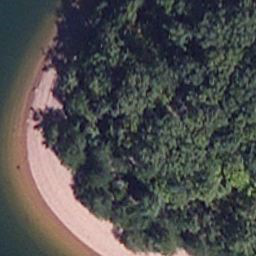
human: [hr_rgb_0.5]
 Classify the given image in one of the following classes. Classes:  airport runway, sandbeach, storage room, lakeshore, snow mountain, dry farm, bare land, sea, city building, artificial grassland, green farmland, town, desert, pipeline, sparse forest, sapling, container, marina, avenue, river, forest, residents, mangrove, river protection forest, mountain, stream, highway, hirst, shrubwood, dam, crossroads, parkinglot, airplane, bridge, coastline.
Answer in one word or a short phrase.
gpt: lakeshore